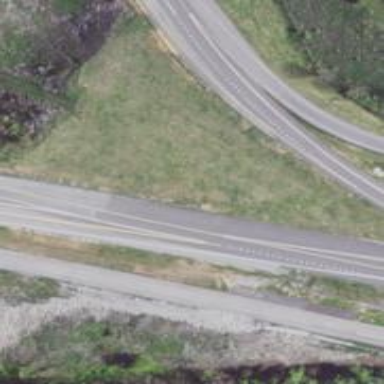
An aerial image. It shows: Asphalt service road.